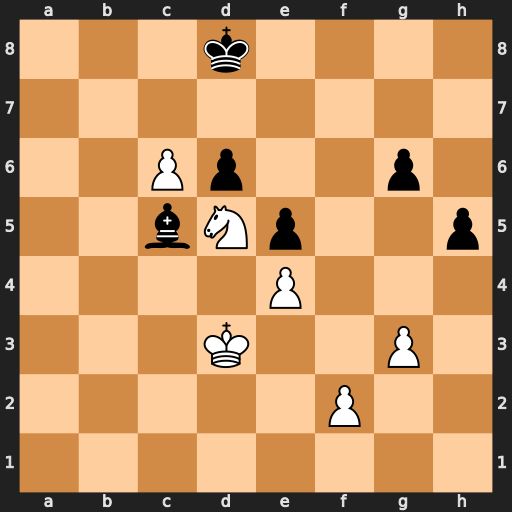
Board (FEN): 3k4/8/2Pp2p1/2bNp2p/4P3/3K2P1/5P2/8
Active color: w
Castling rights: -
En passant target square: -
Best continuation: f4 exf4 gxf4